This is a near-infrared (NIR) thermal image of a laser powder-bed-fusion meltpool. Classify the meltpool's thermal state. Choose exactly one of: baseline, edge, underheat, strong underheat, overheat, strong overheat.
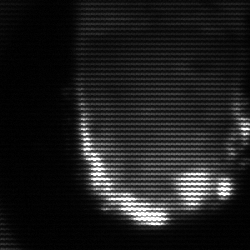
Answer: baseline